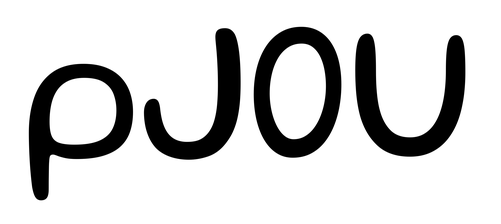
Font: Gluten_Light